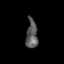
Tissue: skin
Cell type: Epithelial cells
Senescence score: 0.1654
Nuclear area (px): 318
Mean DAPI intensity: 92.336